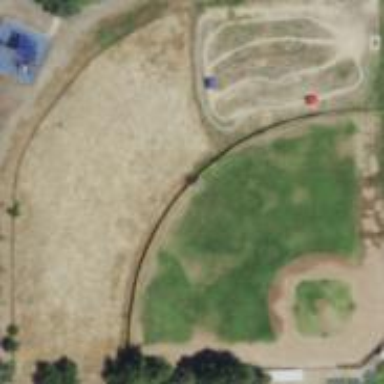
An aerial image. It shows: Baseball pitch for leisure land activities.